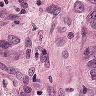
Metastatic tissue present: yes